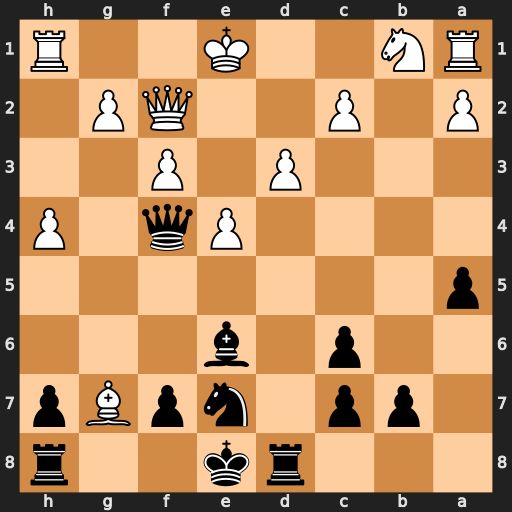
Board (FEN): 3rk2r/1pp1npBp/2p1b3/p7/4Pq1P/3P1P2/P1P2QP1/RN2K2R
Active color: b
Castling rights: KQk
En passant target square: -
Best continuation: Qc1+ Ke2 Qxc2+